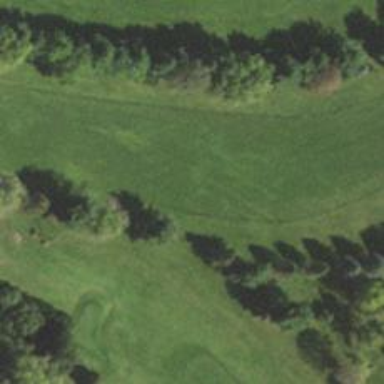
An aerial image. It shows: View of golf hole.